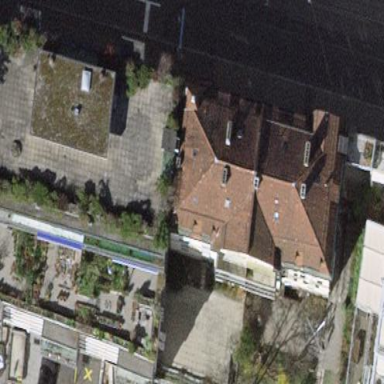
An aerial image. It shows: Balcony as part of building.